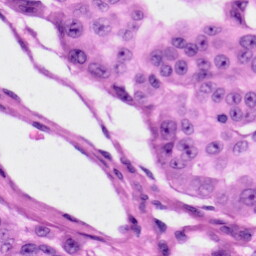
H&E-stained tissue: Skin